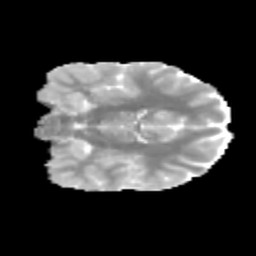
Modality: MD
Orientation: coronal
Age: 11
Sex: female
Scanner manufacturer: siemens
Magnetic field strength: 3 T
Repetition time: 3.8 s
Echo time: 0.07 s